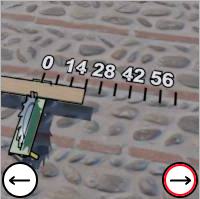
Task: length
Answer: 21
First scale value: 14.0